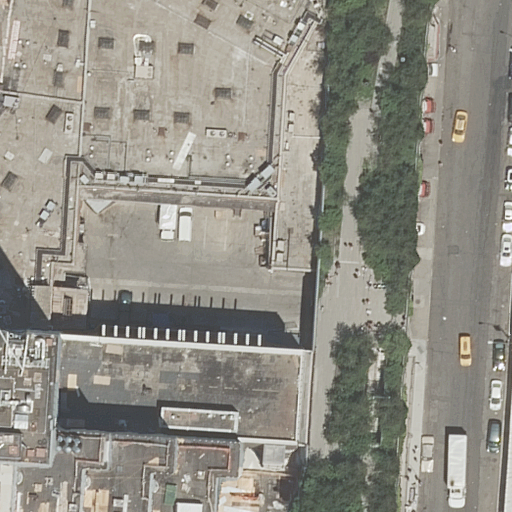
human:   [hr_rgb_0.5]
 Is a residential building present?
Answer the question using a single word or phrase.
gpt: yes

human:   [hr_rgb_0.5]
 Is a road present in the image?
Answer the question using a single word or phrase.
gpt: yes

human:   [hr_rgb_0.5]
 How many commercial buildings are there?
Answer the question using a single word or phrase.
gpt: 0

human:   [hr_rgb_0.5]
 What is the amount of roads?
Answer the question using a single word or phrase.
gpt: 7

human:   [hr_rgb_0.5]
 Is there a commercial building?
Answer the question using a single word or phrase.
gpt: no

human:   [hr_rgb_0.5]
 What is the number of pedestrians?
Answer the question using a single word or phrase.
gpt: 2

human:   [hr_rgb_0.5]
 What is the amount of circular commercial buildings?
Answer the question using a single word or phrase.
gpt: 0

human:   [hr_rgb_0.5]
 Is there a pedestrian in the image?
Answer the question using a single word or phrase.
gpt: yes

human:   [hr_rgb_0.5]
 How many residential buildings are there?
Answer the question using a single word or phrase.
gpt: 4

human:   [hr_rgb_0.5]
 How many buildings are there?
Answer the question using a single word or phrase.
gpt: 4

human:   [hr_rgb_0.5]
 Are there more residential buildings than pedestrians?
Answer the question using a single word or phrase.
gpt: yes

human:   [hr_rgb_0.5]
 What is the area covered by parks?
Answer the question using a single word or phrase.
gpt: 2188m2

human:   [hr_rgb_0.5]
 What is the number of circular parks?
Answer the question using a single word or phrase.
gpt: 0

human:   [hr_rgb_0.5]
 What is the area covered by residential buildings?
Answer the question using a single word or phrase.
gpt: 3897m2

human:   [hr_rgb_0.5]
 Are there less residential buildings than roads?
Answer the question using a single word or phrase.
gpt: yes

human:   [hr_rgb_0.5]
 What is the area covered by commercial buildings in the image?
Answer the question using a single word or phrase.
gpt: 0m2

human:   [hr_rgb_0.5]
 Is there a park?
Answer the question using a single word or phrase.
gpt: yes

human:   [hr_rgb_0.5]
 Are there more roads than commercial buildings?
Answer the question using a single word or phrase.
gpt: yes

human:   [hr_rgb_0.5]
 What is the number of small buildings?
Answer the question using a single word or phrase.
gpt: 1

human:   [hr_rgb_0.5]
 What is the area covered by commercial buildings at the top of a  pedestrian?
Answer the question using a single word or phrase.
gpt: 0m2

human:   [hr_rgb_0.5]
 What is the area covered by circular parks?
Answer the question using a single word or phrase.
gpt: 0m2

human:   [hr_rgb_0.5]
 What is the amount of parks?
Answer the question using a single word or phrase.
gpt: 1

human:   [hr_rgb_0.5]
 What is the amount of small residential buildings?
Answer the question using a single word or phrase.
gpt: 1

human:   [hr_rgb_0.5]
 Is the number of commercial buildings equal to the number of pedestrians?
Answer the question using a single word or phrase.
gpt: no

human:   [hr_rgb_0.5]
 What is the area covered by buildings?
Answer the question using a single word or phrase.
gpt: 3897m2

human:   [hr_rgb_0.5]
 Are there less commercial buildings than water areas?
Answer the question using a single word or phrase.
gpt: no

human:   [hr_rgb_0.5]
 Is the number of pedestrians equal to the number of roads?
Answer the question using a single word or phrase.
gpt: no

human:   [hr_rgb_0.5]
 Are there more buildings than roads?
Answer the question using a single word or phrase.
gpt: no

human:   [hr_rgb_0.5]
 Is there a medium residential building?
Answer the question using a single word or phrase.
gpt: no

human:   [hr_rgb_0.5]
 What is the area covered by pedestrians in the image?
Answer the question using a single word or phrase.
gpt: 220m2

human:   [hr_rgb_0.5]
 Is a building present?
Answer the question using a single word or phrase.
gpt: yes

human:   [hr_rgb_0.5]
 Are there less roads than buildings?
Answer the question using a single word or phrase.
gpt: no

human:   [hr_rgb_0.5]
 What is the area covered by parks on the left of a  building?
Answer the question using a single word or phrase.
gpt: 0m2

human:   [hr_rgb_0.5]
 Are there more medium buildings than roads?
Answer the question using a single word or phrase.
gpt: no

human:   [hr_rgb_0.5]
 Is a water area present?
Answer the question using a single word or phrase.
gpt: no

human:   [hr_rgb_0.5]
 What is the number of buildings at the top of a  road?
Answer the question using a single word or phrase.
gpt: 3

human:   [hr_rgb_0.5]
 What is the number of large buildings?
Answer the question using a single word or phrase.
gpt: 3

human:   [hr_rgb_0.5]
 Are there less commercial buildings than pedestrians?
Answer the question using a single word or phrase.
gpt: yes

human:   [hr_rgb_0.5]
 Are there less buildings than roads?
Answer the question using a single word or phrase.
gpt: yes

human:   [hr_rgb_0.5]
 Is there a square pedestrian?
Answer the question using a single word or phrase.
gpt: no

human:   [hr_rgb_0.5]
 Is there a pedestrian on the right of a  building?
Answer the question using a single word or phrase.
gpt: yes

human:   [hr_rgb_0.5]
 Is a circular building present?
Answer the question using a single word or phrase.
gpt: no

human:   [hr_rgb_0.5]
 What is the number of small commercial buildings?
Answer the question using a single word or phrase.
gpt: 0

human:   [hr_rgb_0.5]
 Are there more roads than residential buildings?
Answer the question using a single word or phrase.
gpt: yes

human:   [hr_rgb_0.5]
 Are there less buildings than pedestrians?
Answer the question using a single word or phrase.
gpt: no

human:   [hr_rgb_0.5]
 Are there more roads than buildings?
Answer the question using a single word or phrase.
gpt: yes

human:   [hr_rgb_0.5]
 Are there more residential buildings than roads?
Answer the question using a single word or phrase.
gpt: no

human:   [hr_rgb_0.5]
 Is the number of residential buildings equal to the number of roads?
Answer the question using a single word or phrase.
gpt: no

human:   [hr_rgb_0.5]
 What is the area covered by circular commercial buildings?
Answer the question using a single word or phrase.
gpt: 0m2

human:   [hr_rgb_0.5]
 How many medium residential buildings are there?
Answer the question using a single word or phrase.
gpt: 0

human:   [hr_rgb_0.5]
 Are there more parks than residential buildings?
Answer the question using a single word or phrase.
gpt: no

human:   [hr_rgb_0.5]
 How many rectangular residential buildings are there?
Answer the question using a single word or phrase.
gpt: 2

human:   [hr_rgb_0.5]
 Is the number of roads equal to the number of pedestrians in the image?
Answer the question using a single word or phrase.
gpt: no

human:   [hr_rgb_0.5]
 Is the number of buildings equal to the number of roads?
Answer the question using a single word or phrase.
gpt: no

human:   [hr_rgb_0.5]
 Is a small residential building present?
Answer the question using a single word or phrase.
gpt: yes

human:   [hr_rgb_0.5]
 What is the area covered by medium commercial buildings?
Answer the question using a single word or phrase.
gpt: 0m2

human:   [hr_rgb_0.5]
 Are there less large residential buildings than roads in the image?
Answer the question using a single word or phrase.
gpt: yes

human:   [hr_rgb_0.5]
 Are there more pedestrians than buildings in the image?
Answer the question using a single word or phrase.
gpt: no

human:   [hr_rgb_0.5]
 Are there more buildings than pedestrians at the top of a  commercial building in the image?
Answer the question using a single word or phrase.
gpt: yes

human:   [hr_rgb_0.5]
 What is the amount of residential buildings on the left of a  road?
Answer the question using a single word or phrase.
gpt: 3

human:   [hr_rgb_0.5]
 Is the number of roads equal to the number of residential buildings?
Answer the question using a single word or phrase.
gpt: no

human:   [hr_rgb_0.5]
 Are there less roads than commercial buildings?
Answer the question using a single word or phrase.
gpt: no

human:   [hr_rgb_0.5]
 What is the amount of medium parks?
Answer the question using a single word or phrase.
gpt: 0

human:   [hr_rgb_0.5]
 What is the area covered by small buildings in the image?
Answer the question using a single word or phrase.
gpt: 62m2